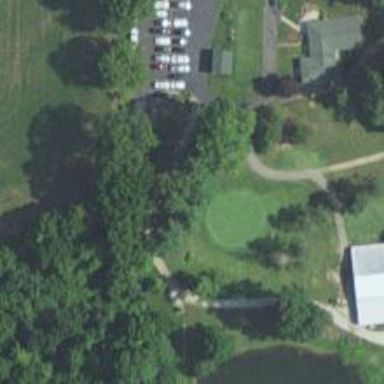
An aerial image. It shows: Path for both roads and golfers.